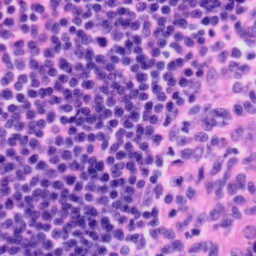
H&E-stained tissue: Tonsil